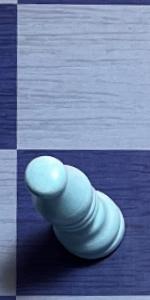
Label: Bishop_White